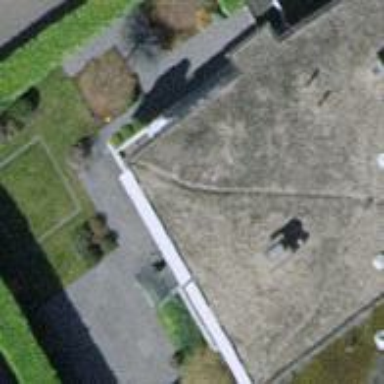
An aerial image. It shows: View of roof of building.